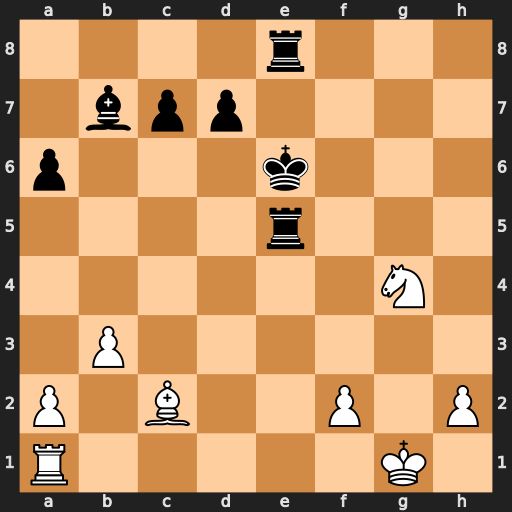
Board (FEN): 4r3/1bpp4/p3k3/4r3/6N1/1P6/P1B2P1P/R5K1
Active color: w
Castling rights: -
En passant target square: -
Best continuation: Nxe5 Rg8+ Ng6